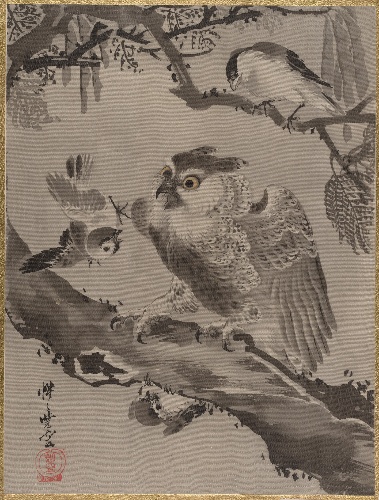
Artist: Kawanabe Kyōsai 河鍋暁斎
Artist bio: Japanese, 1831–1889
Date: ca. 1887
Object type: Album leaf
Classification: Paintings
Medium: Album leaf; ink and color on silk
Culture: Japan
Period: Meiji period (1868–1912)
Dimensions: 14 1/4 x 10 3/4 in. (36.2 x 27.3 cm)
Department: Asian Art
Credit line: Charles Stewart Smith Collection, Gift of Mrs. Charles Stewart Smith, Charles Stewart Smith Jr., and Howard Caswell Smith, in memory of Charles Stewart Smith, 1914
Accession year: 1914
Repository: Metropolitan Museum of Art, New York, NY
Tags: Birds|Owls